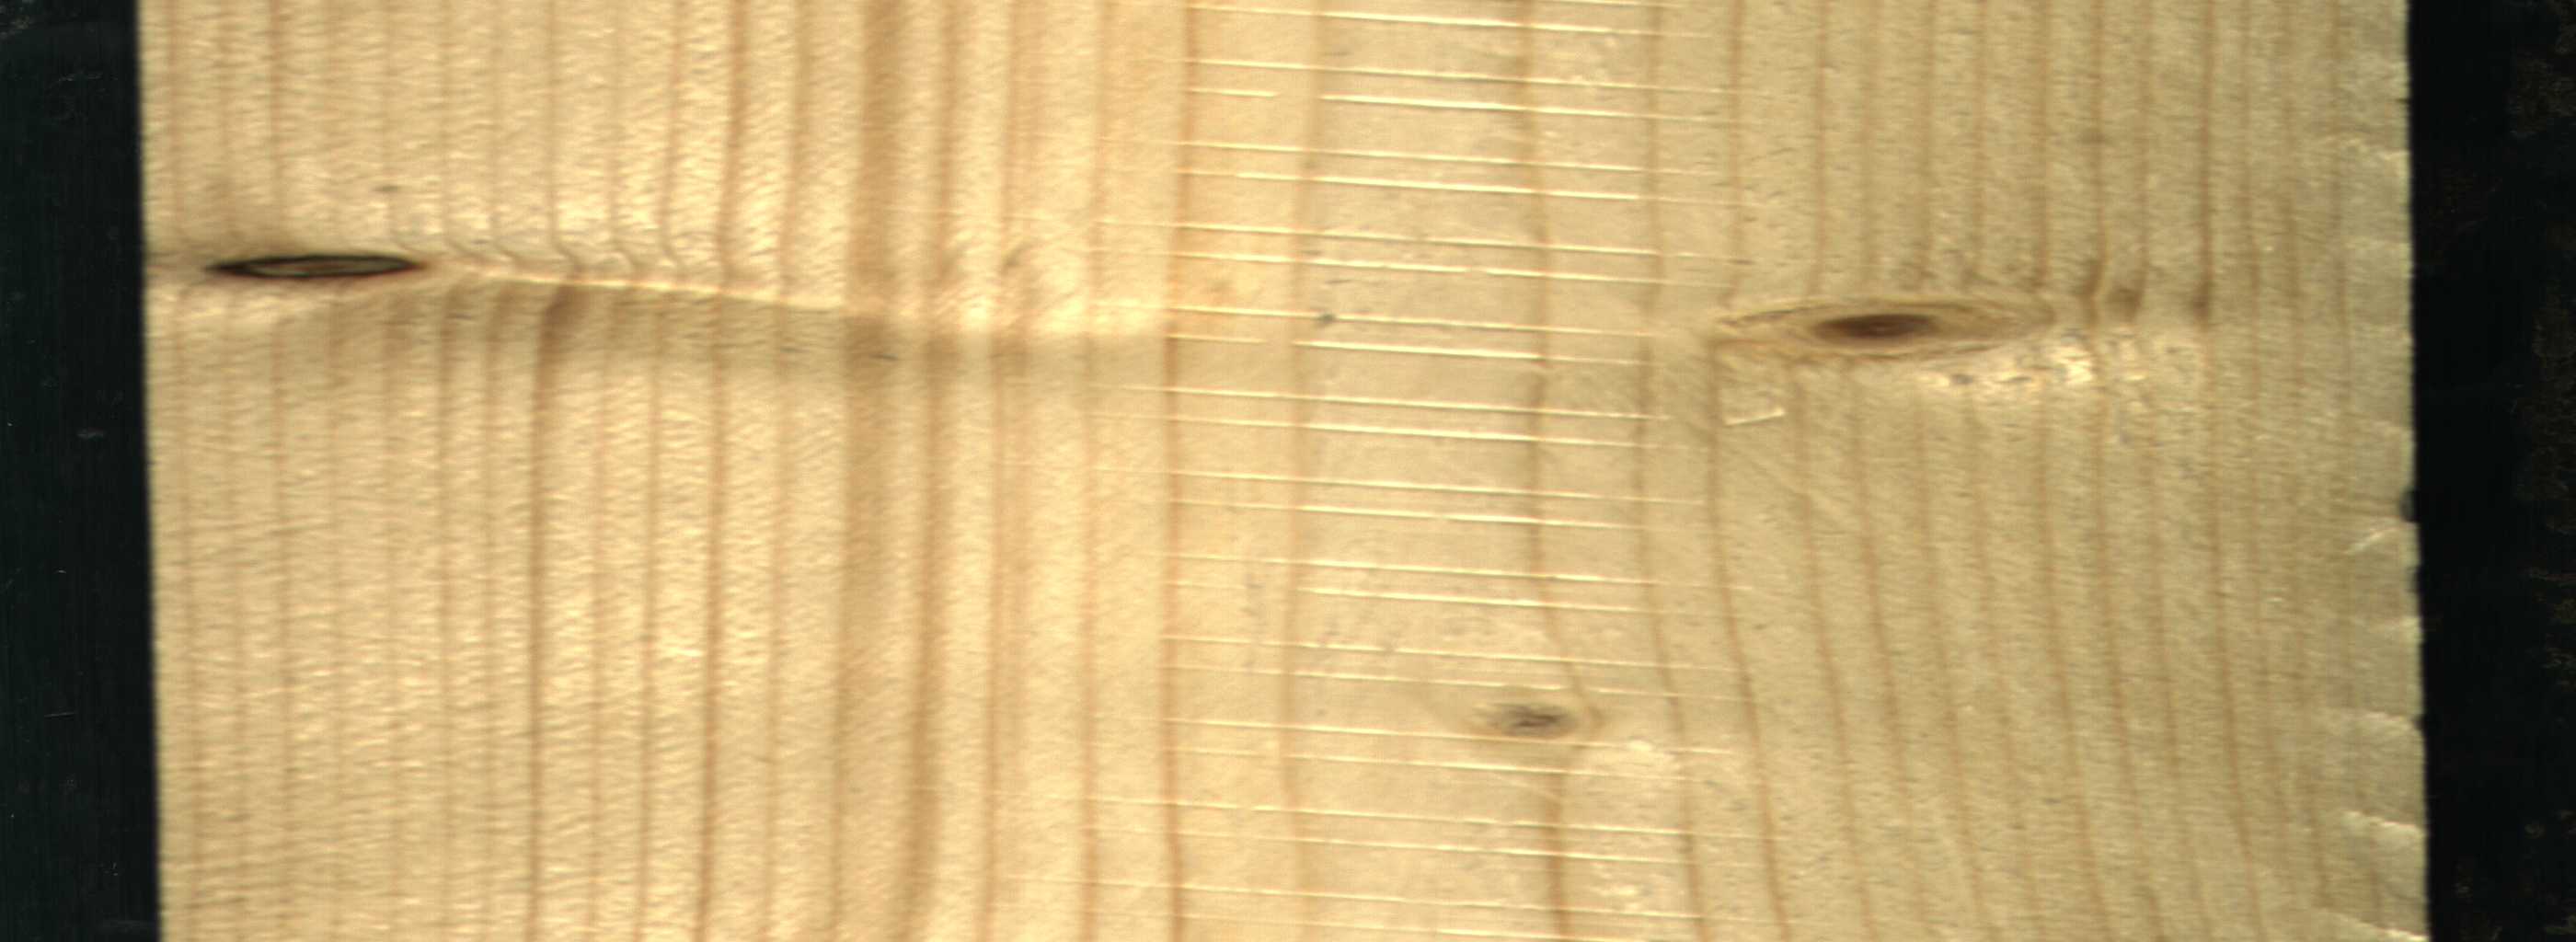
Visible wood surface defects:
Dead_Knot
Live_Knot
Live_Knot